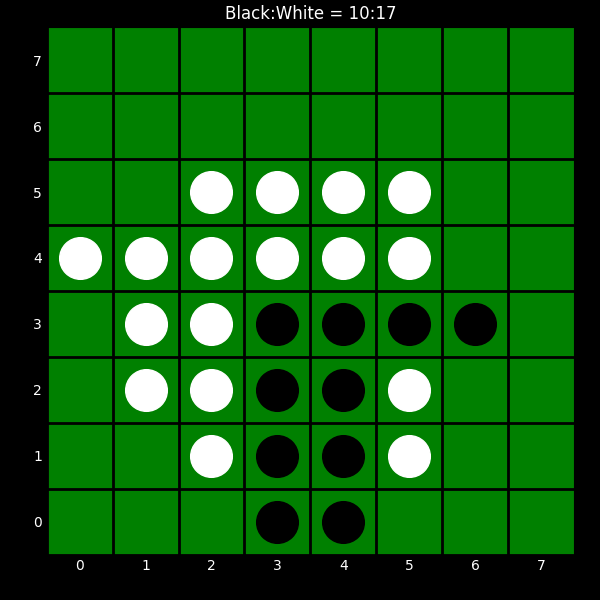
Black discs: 10
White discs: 17